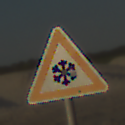
Verkehrszeichen: SchneeOderEisglaette
Umgebung: Outdoor, Beach
Tageszeit: SunriseSunset
Wetter: Clear
Licht: Natural
Jahreszeit: NotSpecified
Kontrast: HighContrast